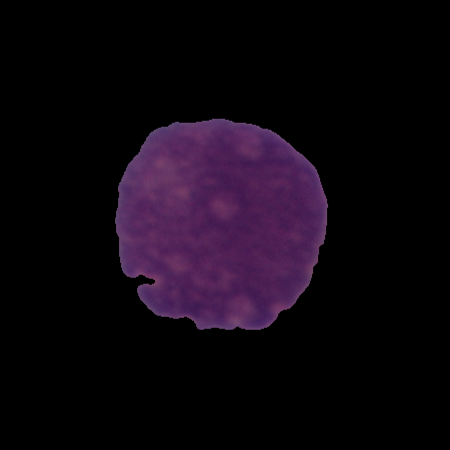
Label: cancer